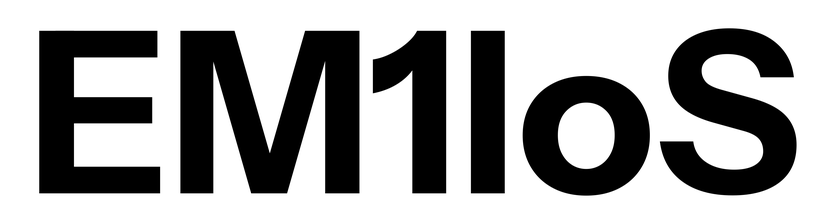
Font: InstrumentSans_Bold